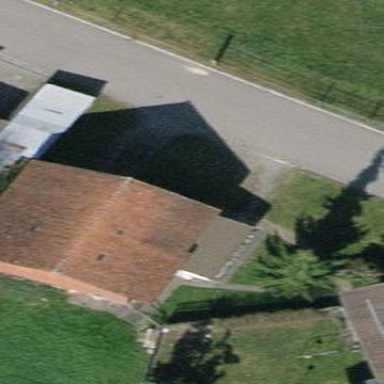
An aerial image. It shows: Shed building.